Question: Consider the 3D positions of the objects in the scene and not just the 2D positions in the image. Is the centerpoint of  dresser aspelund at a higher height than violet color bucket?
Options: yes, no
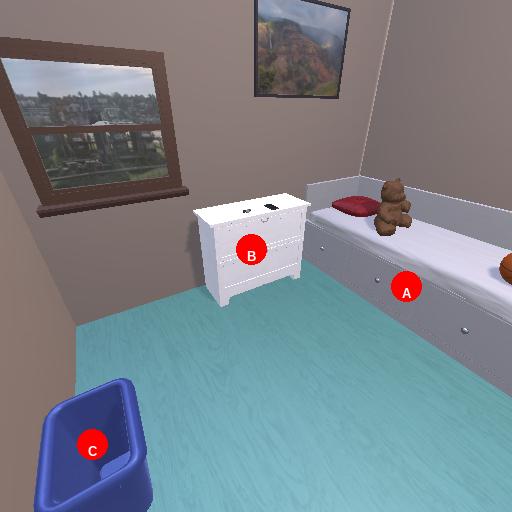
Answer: yes